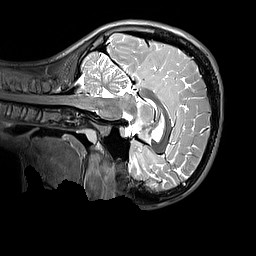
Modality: T2w
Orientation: sagittal
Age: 12
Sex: male
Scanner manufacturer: siemens
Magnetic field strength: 3 T
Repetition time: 3.2 s
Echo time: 0.408 s